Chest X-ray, PA view. Patient: 60 years old, sex F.
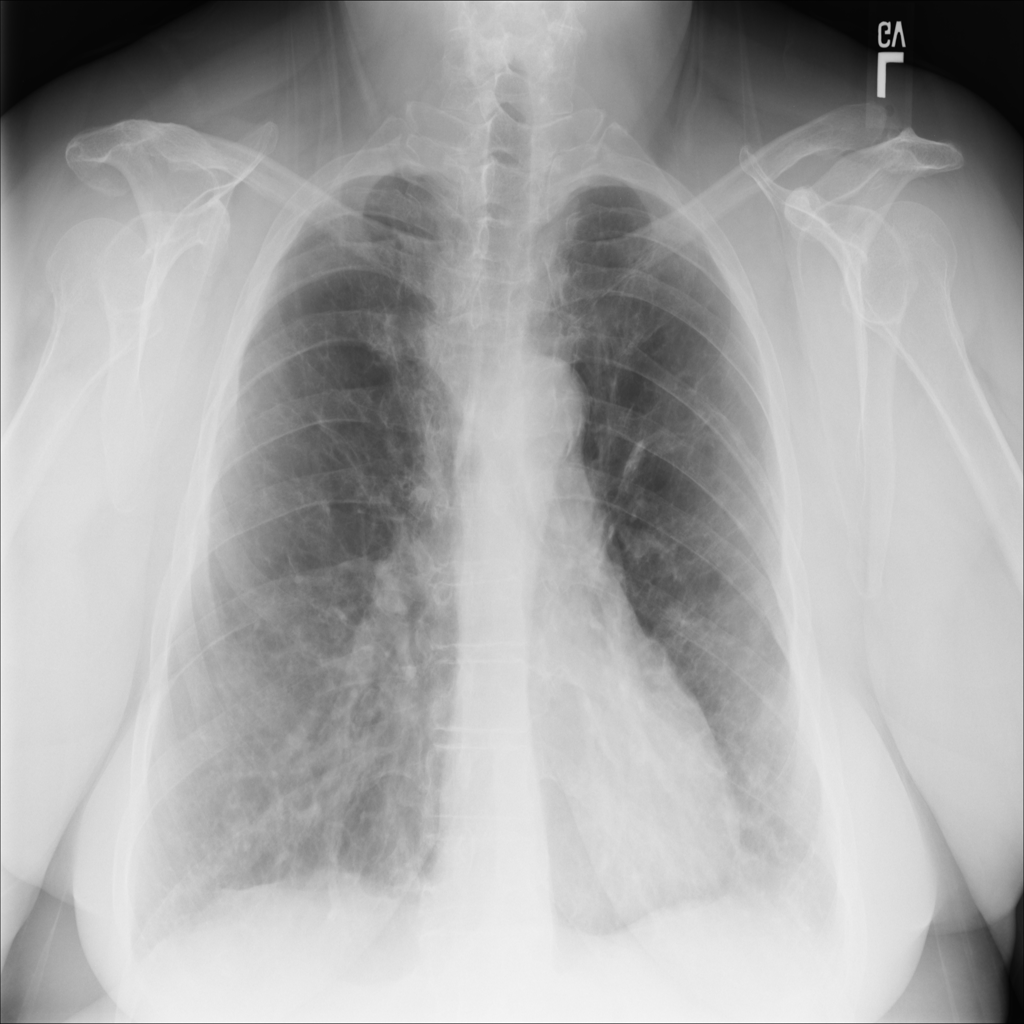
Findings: No Finding